Question: I'm trying to vertically and horizontally center content of an unknown height in a UIWebView.
What I have right now works great in Safari:
<URL>
However, it does not look right when presented in a UIWebView:

Any ideas how to get this to work? One thing I cannot do is set the viewport meta, because this needs to work when presenting the UIWebView in a modal view controller on iPad, where it is not the full width of the screen:
'''
<meta name="viewport" content="width=device-width;initial-scale=1.0;maximum-scale=1.0;"/>
'''
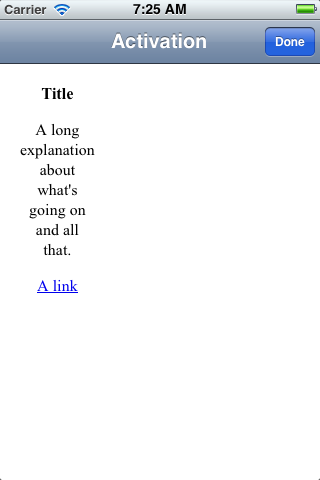
Answer: I tried your example and it works fine in an UIWebView. I don't know how you load your HTML / CSS. Are you sure that the CSS is loaded correctly? Have you set the frame of your UIWebView?
Here is the code that works for me. I set the frame of the UIWeb smaller than the screen size because you mentioned presenting it modally.
'''
- (void)viewDidLoad
{
[super viewDidLoad];
NSString *htmlString = @"<html><head><style type='text/css'>html,body {margin: 0;padding: 0;width: 100%;height: 100%;}html {display: table;}body {display: table-cell;vertical-align: middle;padding: 20px;text-align: center;-webkit-text-size-adjust: none;}</style></head><body><p><strong>Title</strong></p><p>A long explanation about what's going on and all that.</p><p><a href='#'>A link</a></p></body></html> ";
UIWebView *webView = [[UIWebView alloc] initWithFrame:CGRectMake(10.0, 10.0, 300.0, 400.0)];
[self.view addSubview:webView];
[webView loadHTMLString:htmlString baseURL:nil];
[webView release];
}
'''